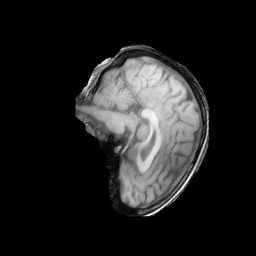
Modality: T1w
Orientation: sagittal
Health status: ill
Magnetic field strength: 3 T